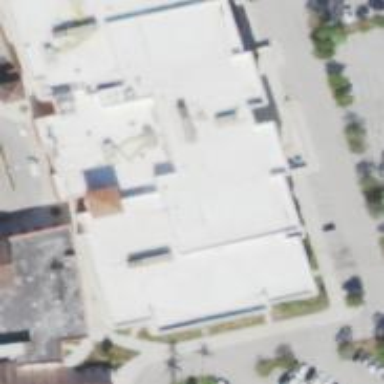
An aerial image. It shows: Cinema building.